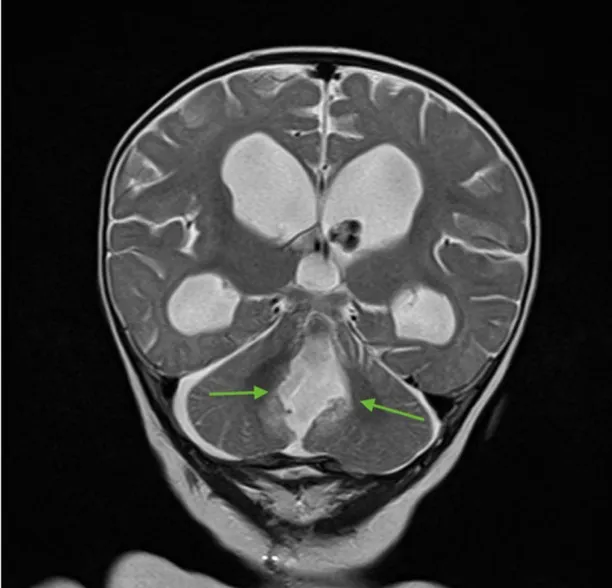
Brain MRI (coronal T2 + C). Postoperative changes, pathologic contrast accumulation in the walls of the resection cavity, and residual tumor in the vermis (green arrows).
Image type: radiology (mri)